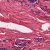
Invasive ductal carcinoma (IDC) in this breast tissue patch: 0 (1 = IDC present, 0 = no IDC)